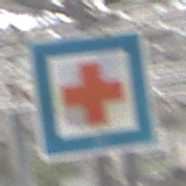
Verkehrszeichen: ErsteHilfe
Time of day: Midday
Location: Roofed (Special)
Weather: Overcast
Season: NotSpecified
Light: Natural